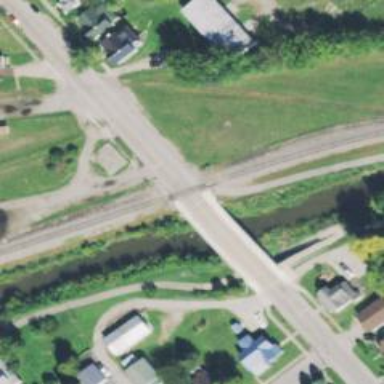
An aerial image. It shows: Railway crossing.